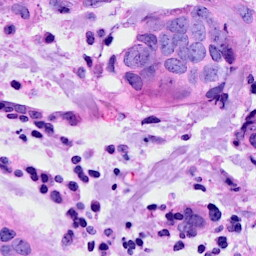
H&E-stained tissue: Breast